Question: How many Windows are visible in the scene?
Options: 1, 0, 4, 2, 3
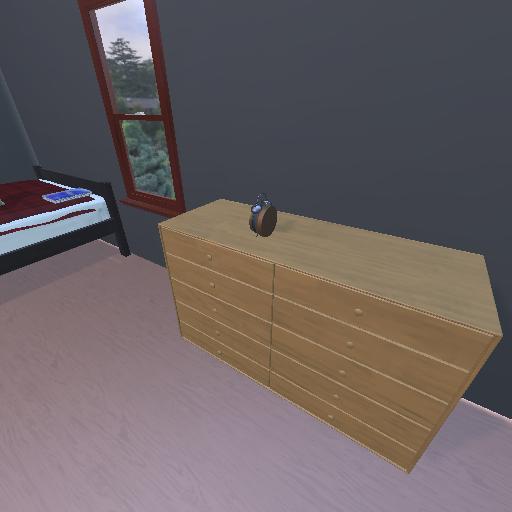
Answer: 1